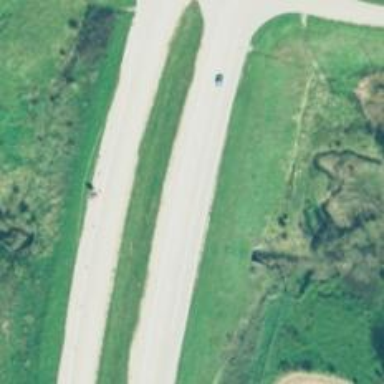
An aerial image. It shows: Trunk motorroad.